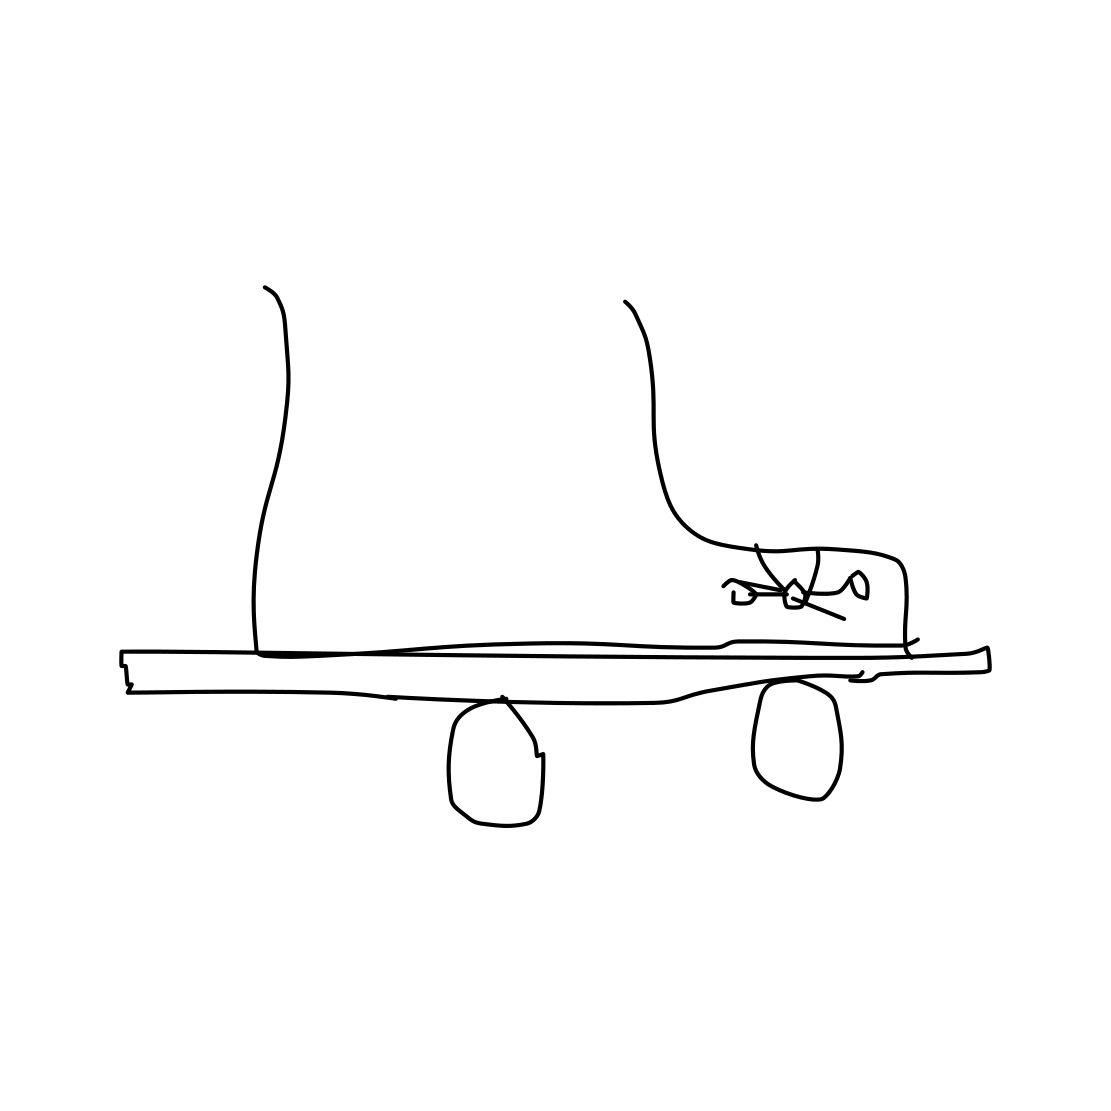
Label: rollerblades